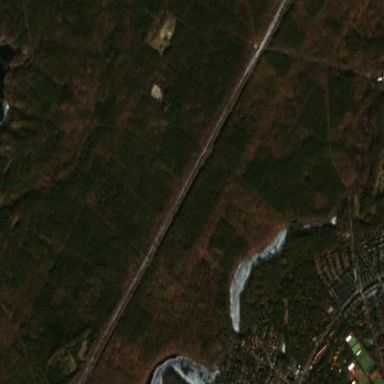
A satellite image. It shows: Temporary fence around military area.